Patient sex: M
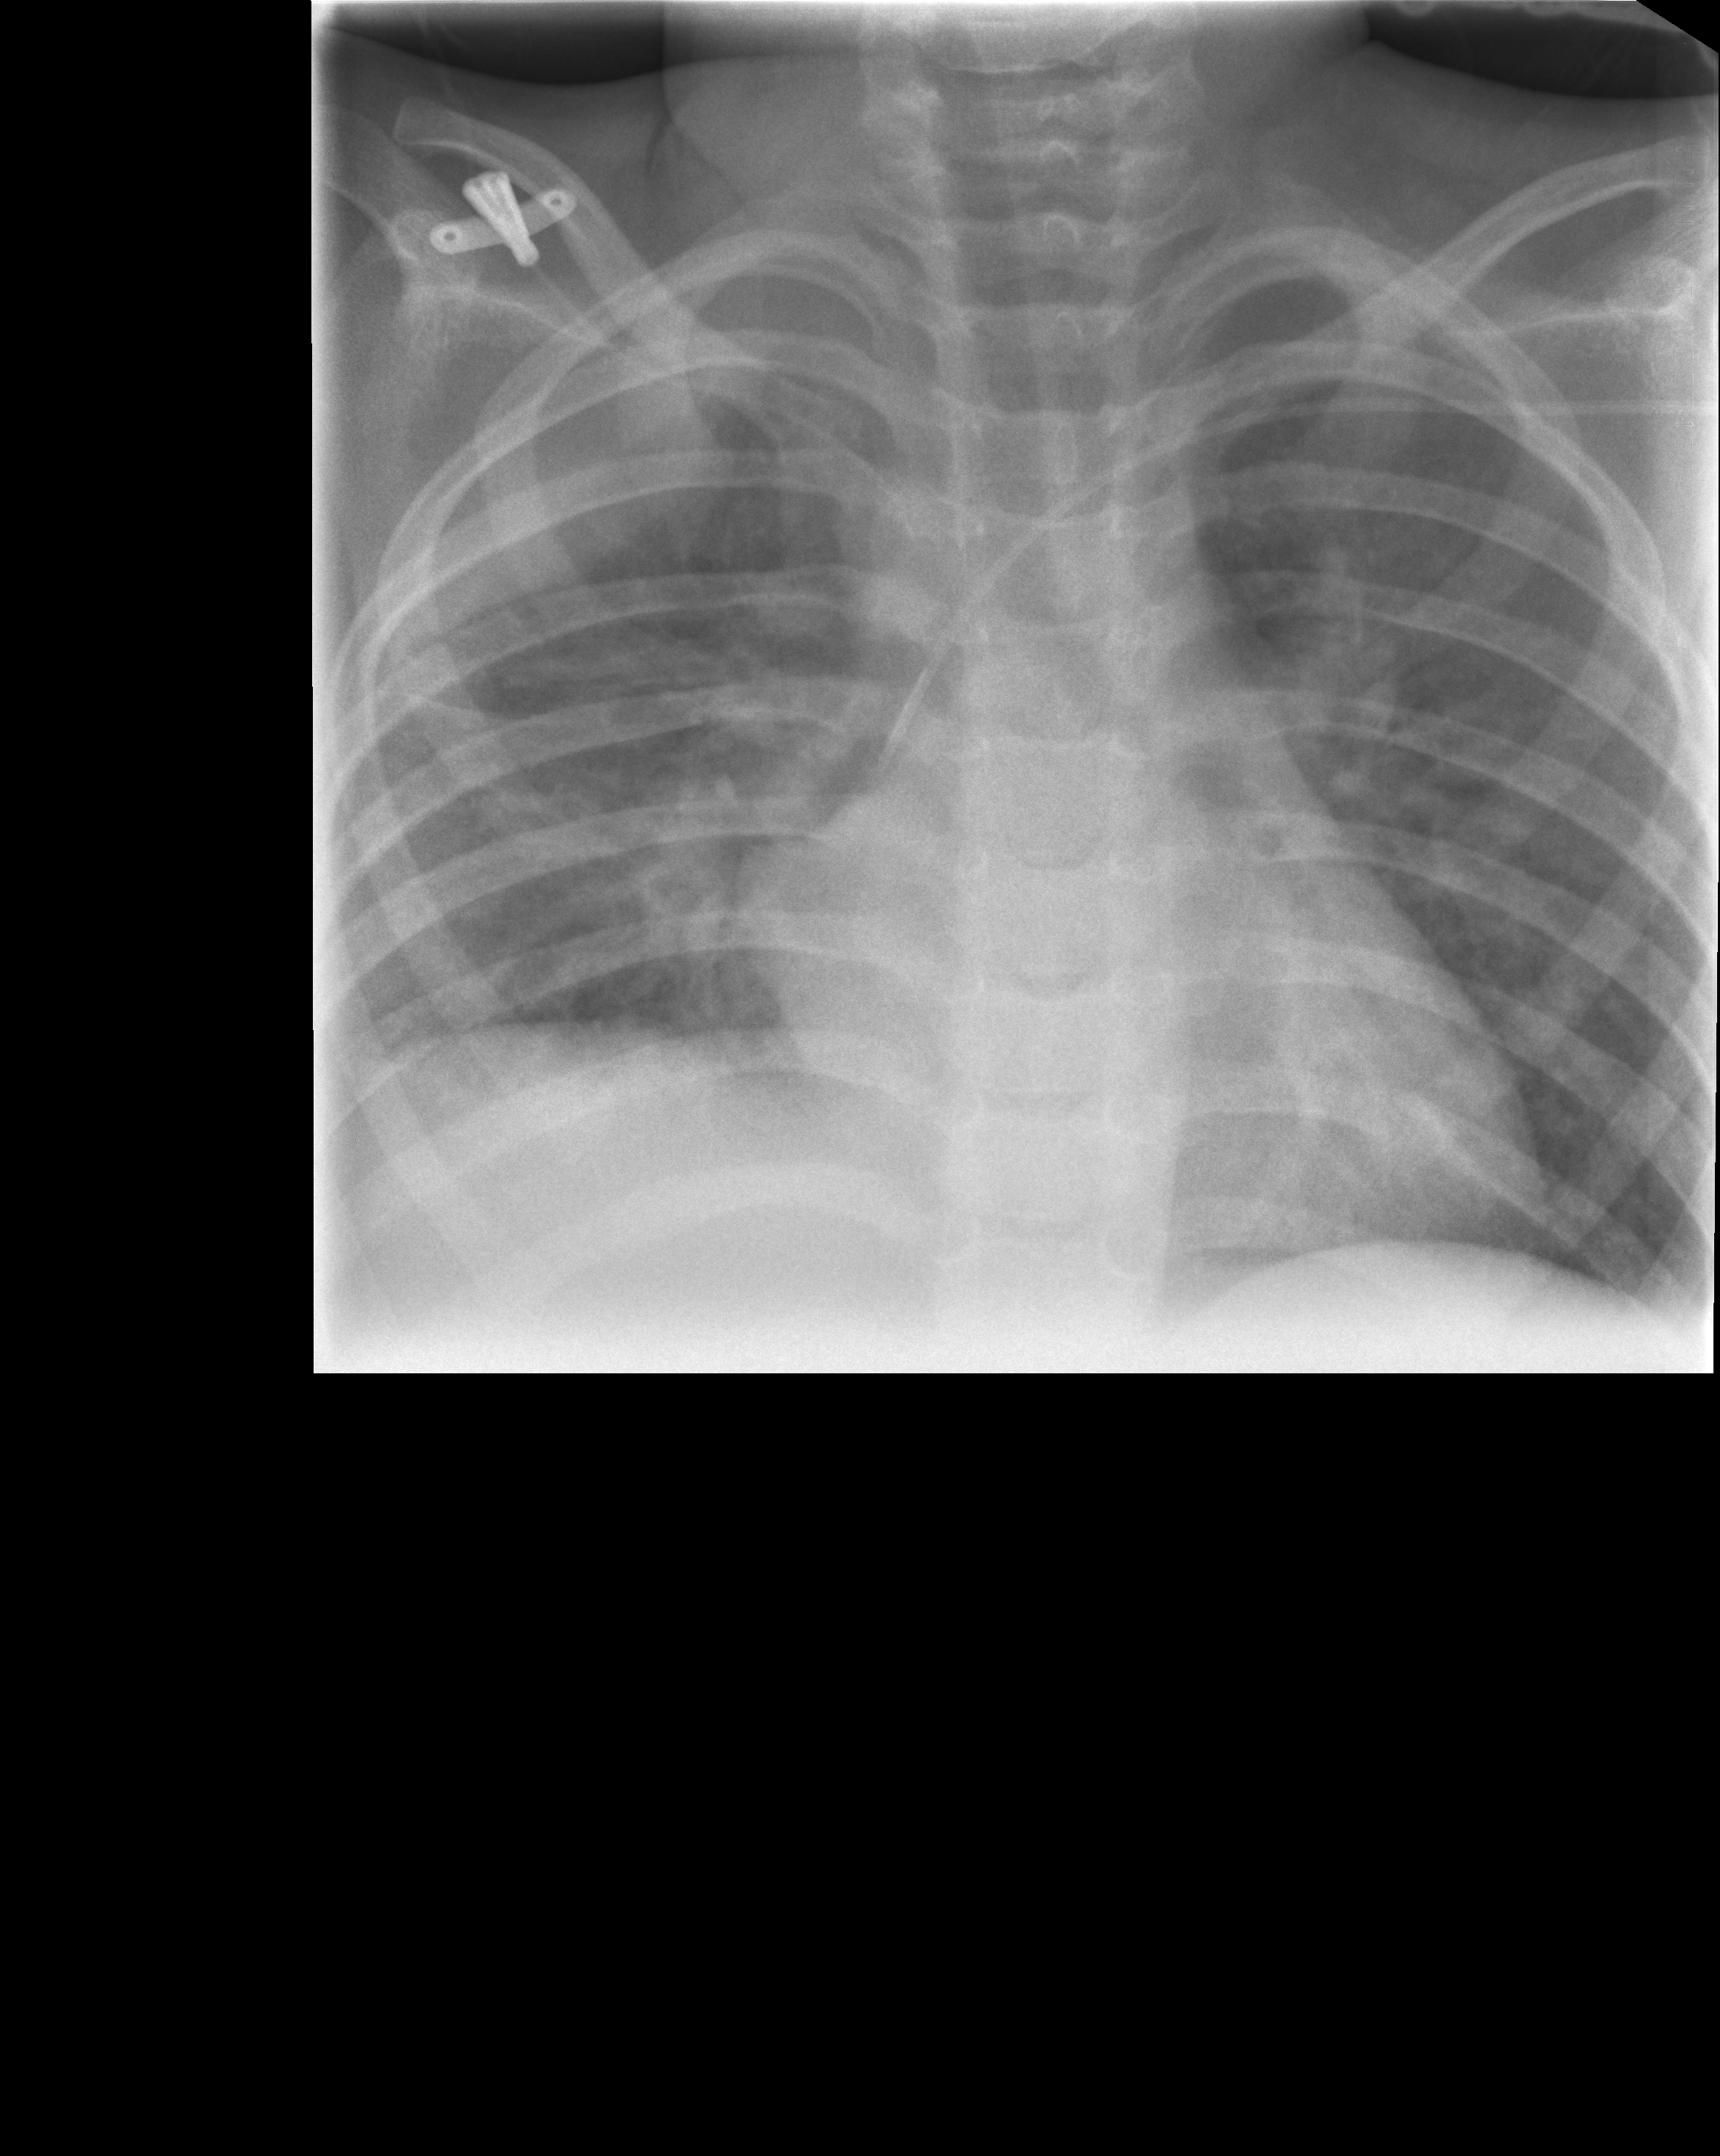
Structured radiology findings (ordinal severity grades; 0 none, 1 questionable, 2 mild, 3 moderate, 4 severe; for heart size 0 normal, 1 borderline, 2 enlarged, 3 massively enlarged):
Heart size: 0
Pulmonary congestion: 0
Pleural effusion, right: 2
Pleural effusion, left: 0
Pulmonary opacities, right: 2
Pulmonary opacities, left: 2
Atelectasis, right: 0
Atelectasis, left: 0